Aerial crown-view tile of a tropical tree (Barro Colorado Island, Panama), acquired 20250512:
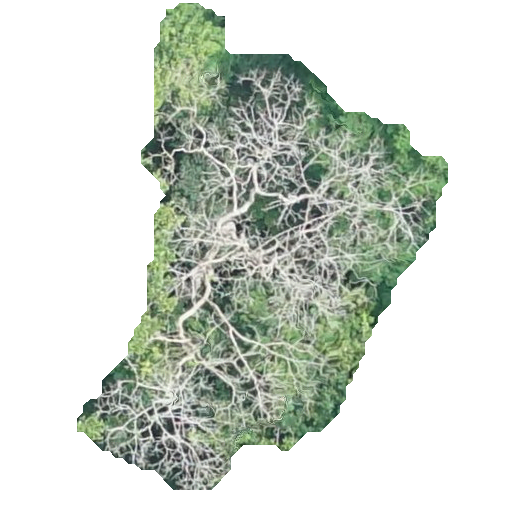
Species: Dipteryx oleifera
GBIF accepted scientific name: Dipteryx oleifera
Crown area: 146.941 m²